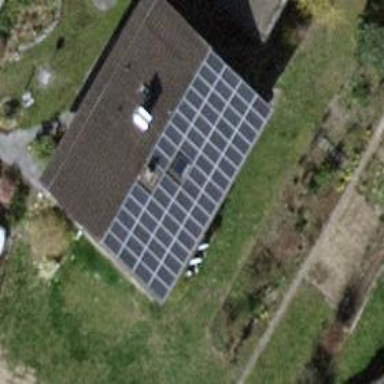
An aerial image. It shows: Solar power generator with photovoltaic panels.